Aerial crown-view tile of a tropical tree (Barro Colorado Island, Panama), acquired 20250124:
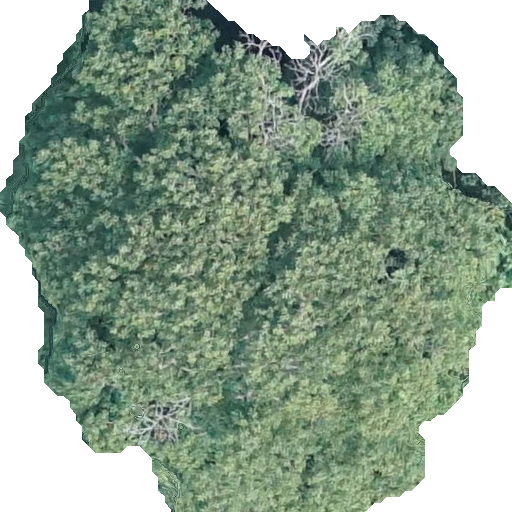
Species: Astronium graveolens
GBIF accepted scientific name: Astronium graveolens
Crown area: 305.716 m²